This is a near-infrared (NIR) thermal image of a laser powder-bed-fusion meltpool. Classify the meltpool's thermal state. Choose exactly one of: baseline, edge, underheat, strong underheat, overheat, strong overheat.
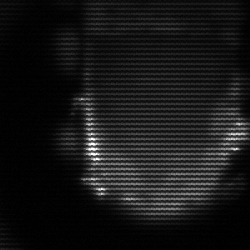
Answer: baseline